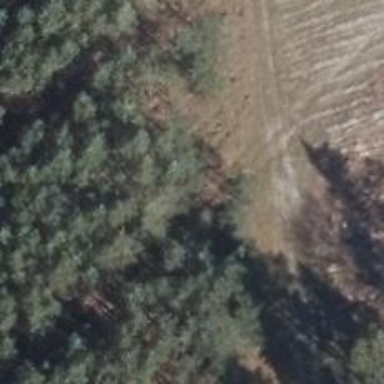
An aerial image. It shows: Hunting stand.